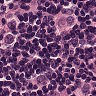
Metastatic tissue present: yes